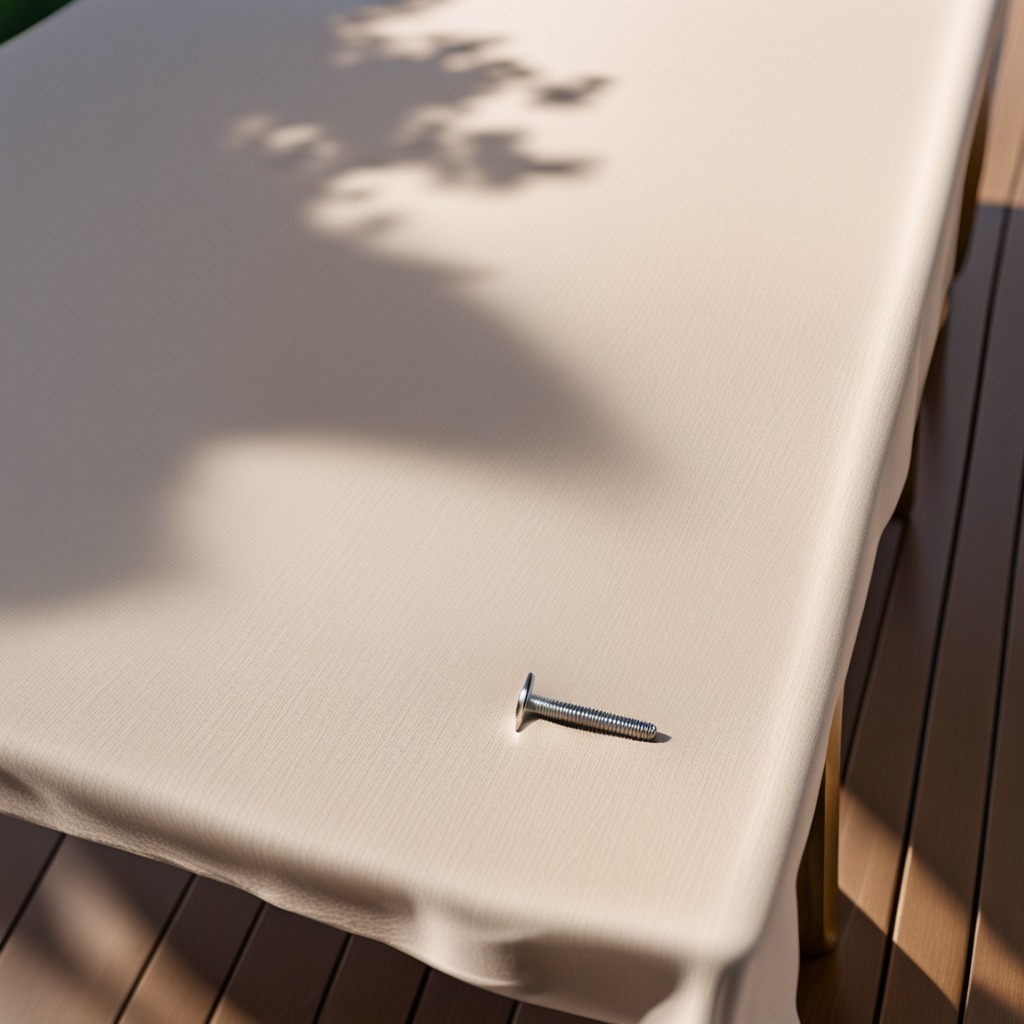
A metal screw is lying on a wooden table.